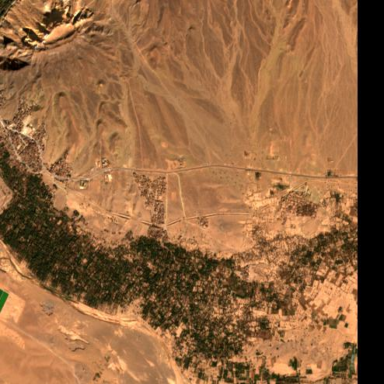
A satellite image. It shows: Evergreen orchard with broadleaved date palms.